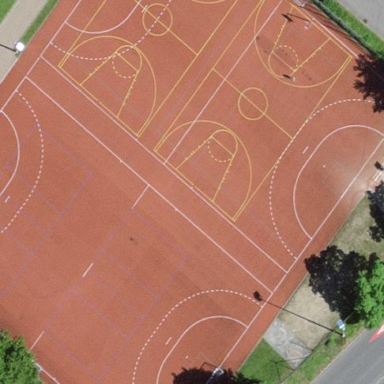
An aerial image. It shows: Multi-sport pitch for leisure activities.